Field crop: maize
Growth stage: 2
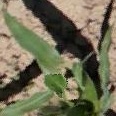
Species: maize